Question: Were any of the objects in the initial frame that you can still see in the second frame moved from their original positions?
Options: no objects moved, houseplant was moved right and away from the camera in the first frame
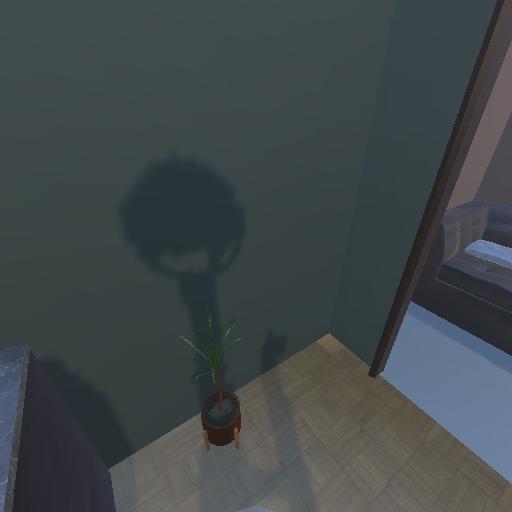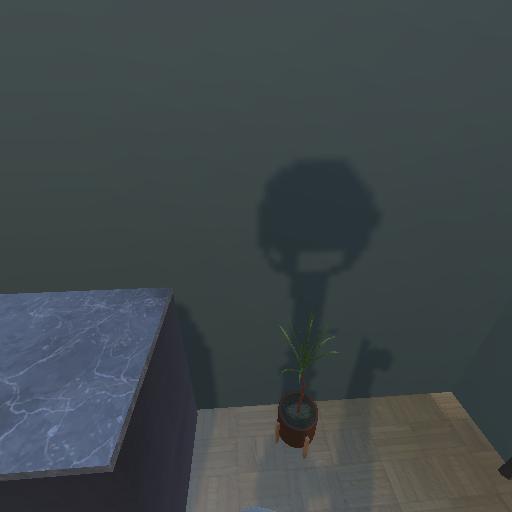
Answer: no objects moved